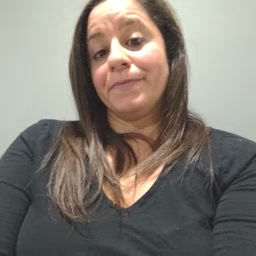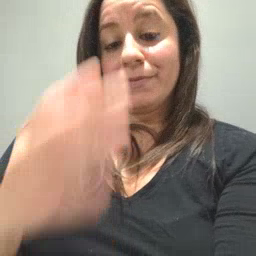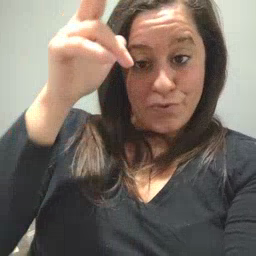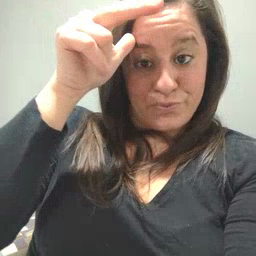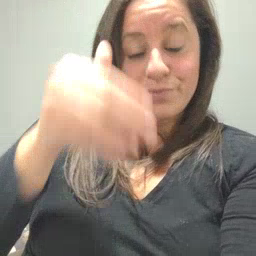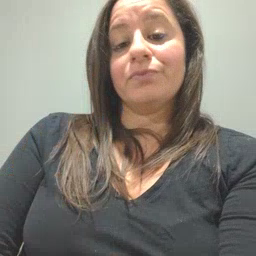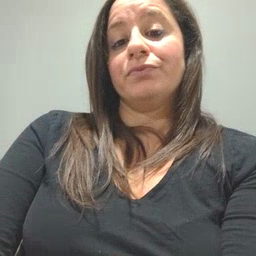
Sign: donkey